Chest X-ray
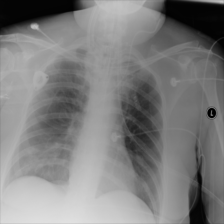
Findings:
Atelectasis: negative
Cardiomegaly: negative
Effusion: negative
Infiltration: negative
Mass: negative
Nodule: negative
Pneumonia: negative
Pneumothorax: negative
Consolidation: negative
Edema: negative
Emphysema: negative
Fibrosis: negative
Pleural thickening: negative
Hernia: negative